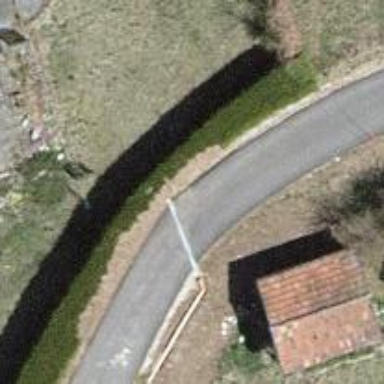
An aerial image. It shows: Residential road.